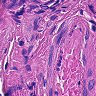
Metastatic tissue present: no